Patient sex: M
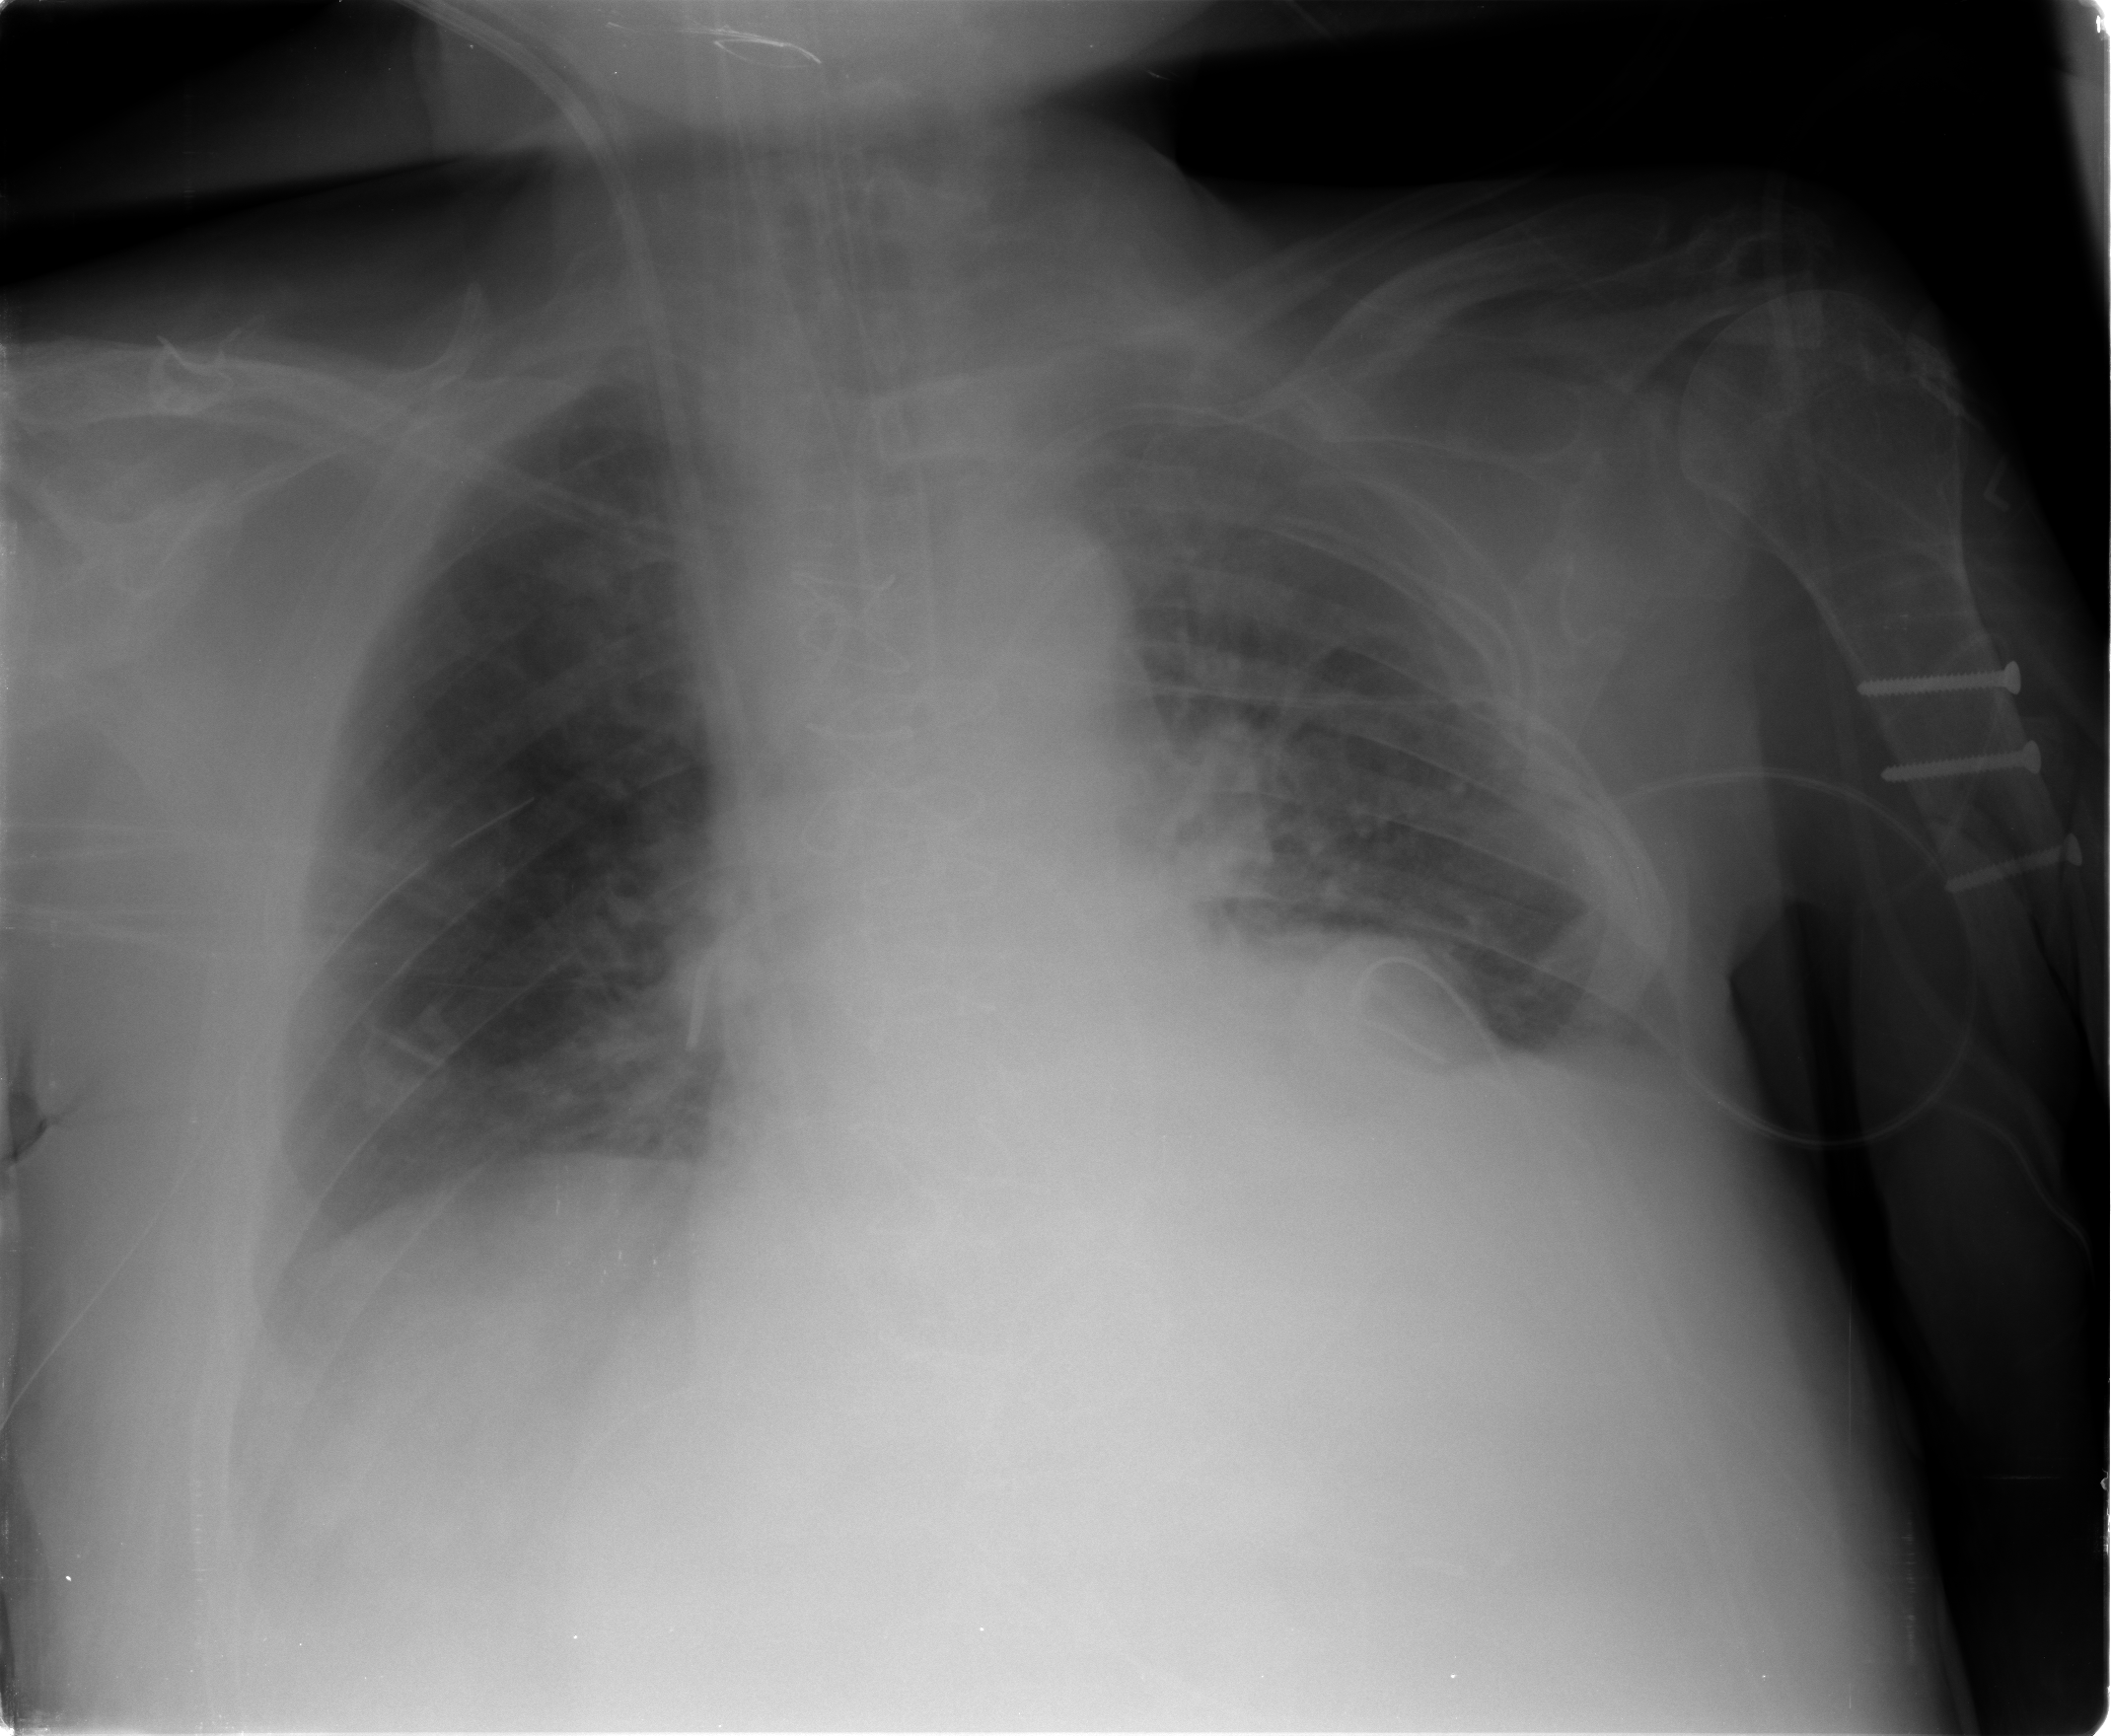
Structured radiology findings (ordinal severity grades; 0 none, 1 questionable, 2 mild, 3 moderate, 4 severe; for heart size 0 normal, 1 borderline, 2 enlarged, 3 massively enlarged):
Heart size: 2
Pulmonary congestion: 2
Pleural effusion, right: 2
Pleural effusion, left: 1
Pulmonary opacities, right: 1
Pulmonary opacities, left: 0
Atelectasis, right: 2
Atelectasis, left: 2